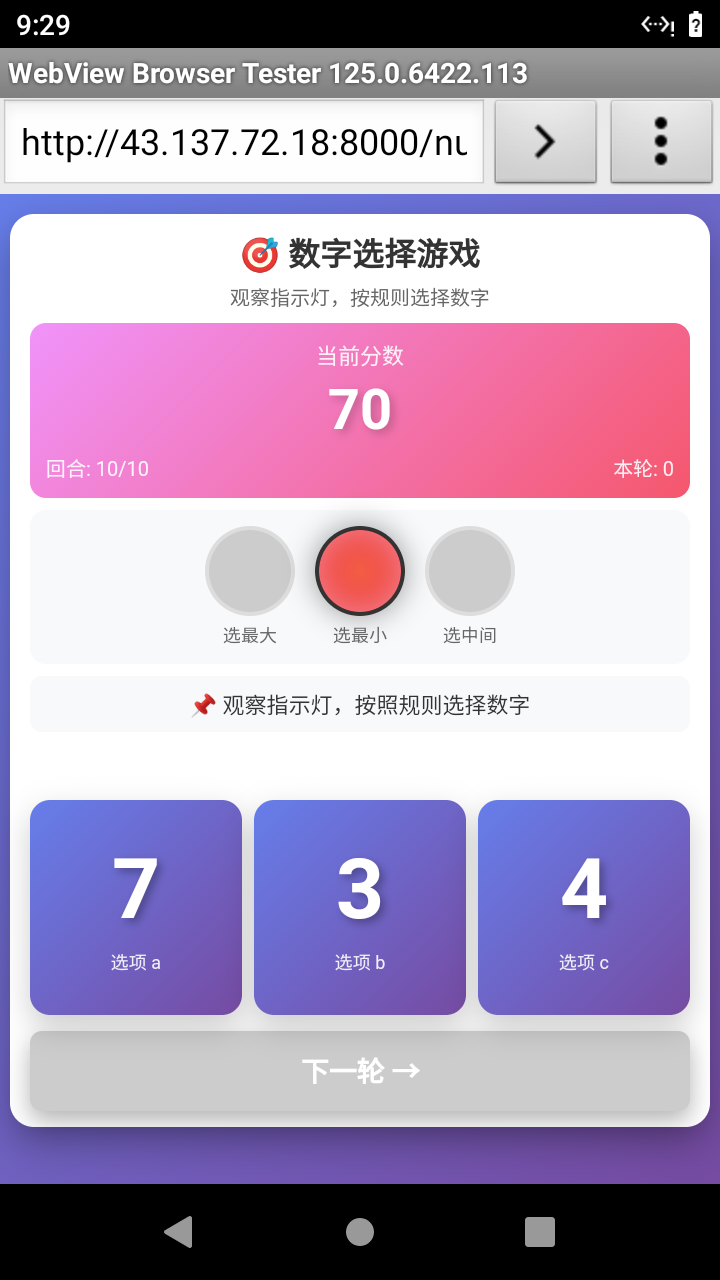

Select the correct number based on the traffic light color.
Answer: 1